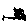
Label: moon